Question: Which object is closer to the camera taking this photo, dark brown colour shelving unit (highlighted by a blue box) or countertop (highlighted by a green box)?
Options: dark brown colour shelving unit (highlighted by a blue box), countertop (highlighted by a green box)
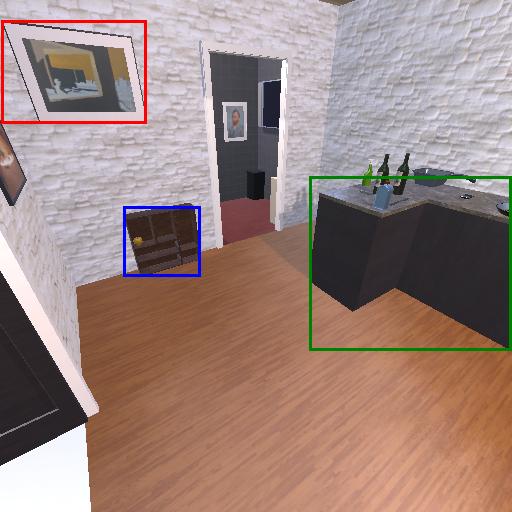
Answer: dark brown colour shelving unit (highlighted by a blue box)